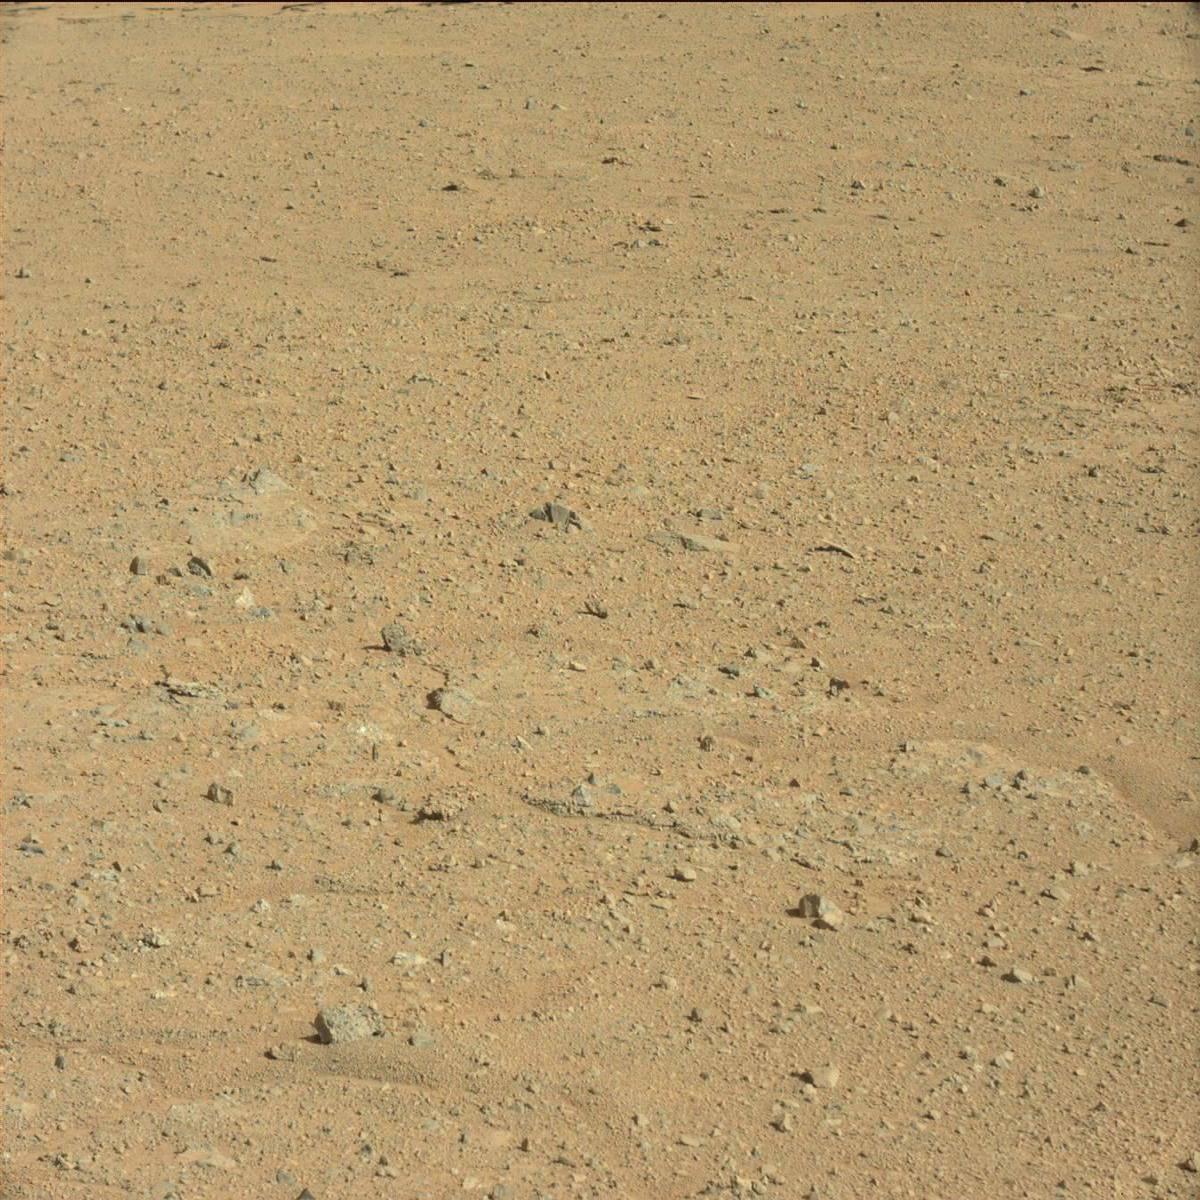
Terrain classes present: Bedrock, Sand / Soil